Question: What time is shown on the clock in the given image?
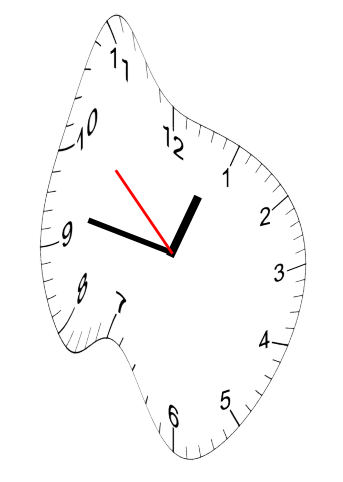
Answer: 12:46:52